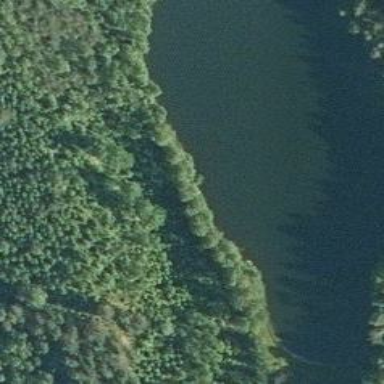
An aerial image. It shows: Pond surrounded by natural water.